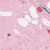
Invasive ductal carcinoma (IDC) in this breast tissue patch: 0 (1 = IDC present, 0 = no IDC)